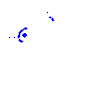
Particle: proton